Aerial crown-view tile of a tropical tree (Barro Colorado Island, Panama), acquired 20240611:
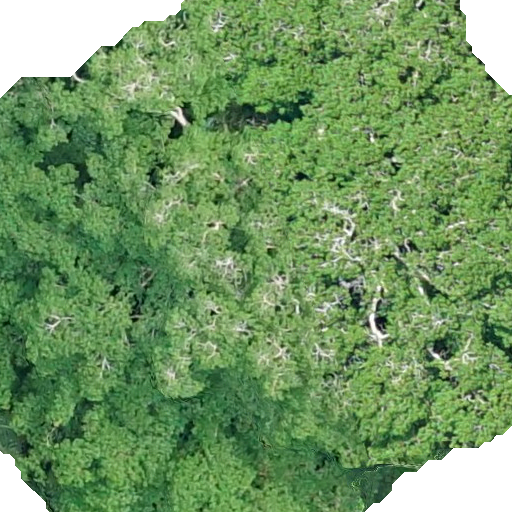
Species: Hura crepitans
GBIF accepted scientific name: Hura crepitans
Crown area: 504.658 m²